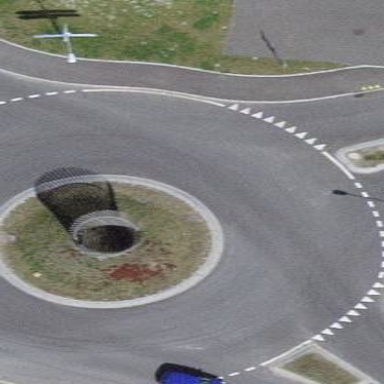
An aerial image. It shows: Secondary road leading to roundabout. There is cycle track on the right side of the road.